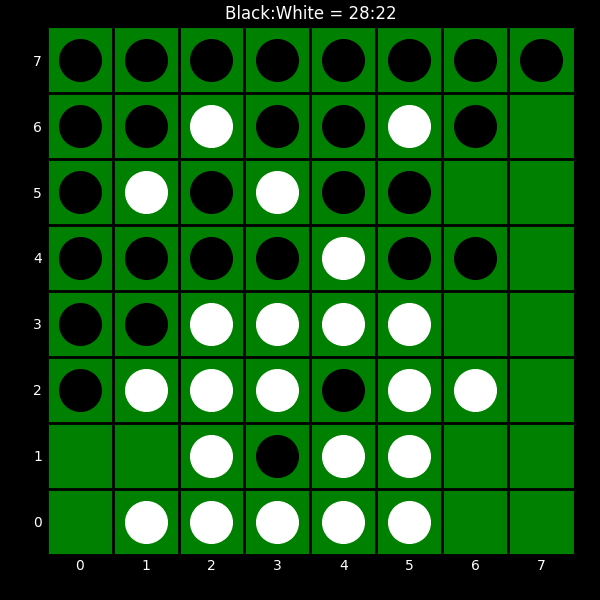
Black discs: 28
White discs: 22